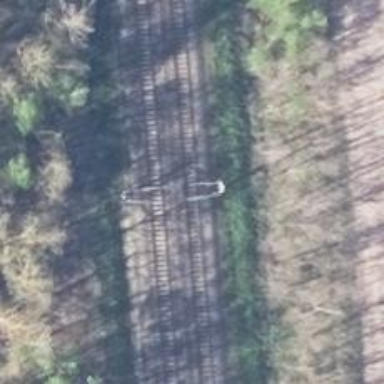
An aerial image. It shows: Milestone along the railway track with catenary mast.